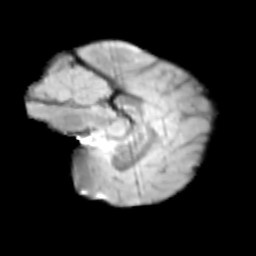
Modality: T2w
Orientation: sagittal
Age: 12
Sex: female
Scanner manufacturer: siemens
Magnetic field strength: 3 T
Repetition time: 3.8 s
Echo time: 0.07 s